Question: I have an array of two rows ,each row looks like this with variation in data.

Now I want to fetch the 'FieldValue' of the row where 'FieldName="LinkedIn Profil"'
Is there any way to achieve this through linq?..Pardon me if I said any thing stupid..as a m newbie to this.
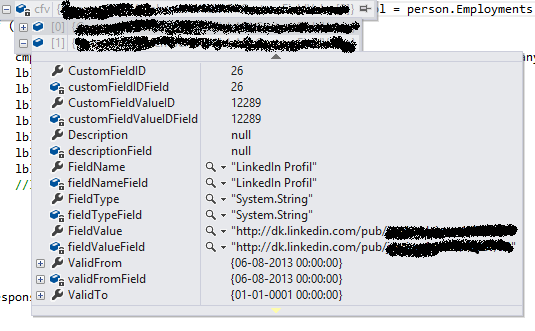
Answer: '''
var l = yourArray.Where(r => r.FieldName == "LinkedIn Profil").Select(m => m.FieldValue).ToList();
'''